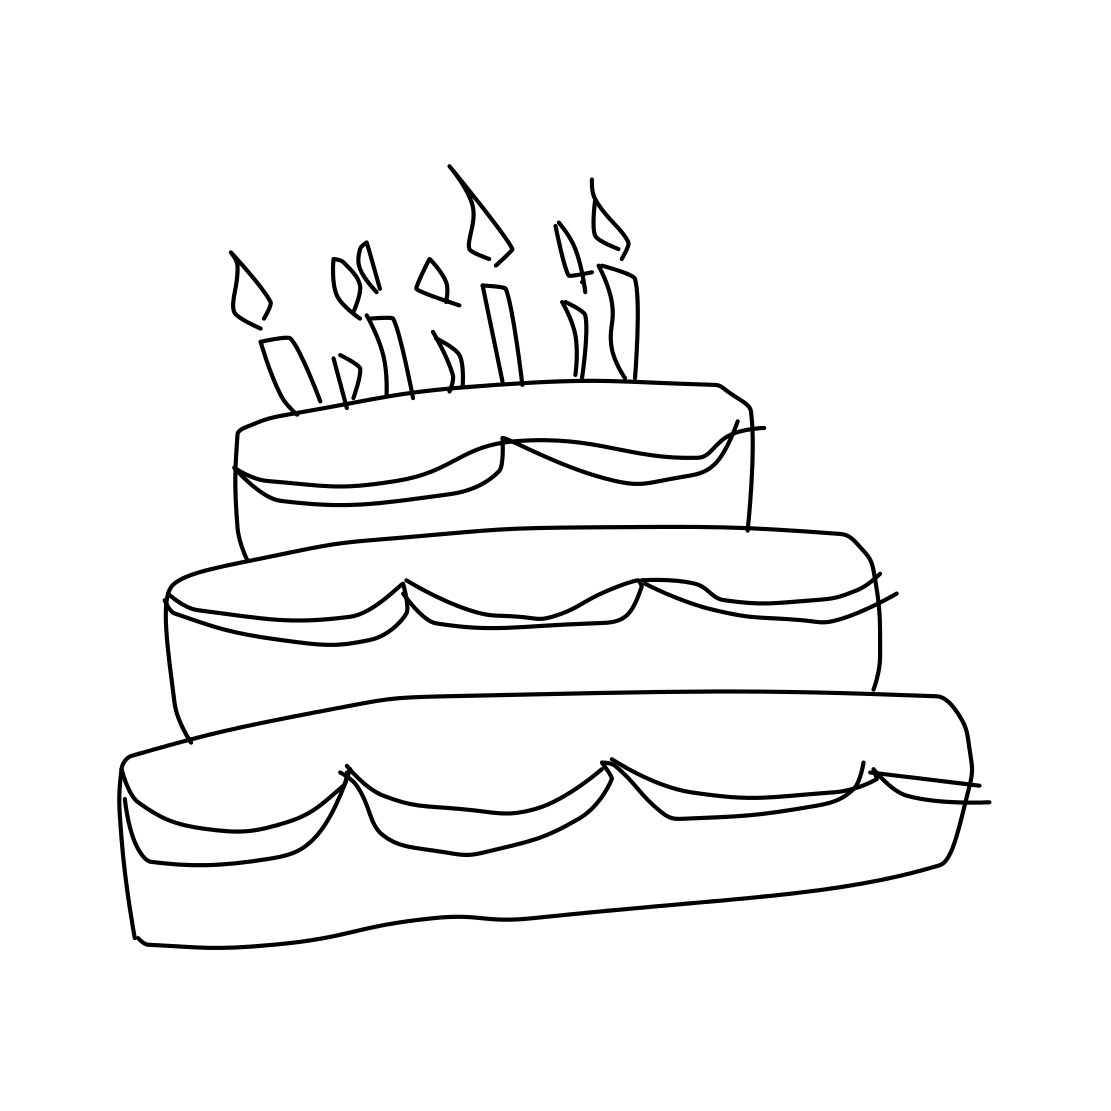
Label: cake